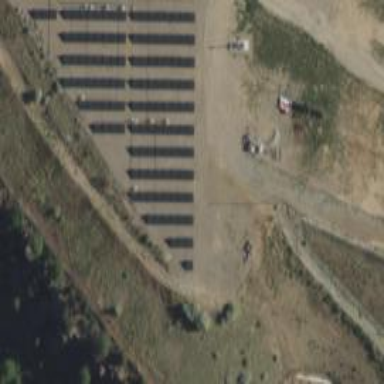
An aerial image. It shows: Generator for power supply.